七年级 · 代数
如图, 由一个边长为 $m$ 的正方形与长、宽分别为 $m 、 n$ 的两个小长方形拼接成一个大长方形 $A B C D$, 这个图形可表达一些

有关多项式分解因式的等式.请你写出两个这样的等式.
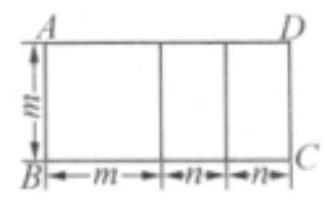
答案: 【答案】略